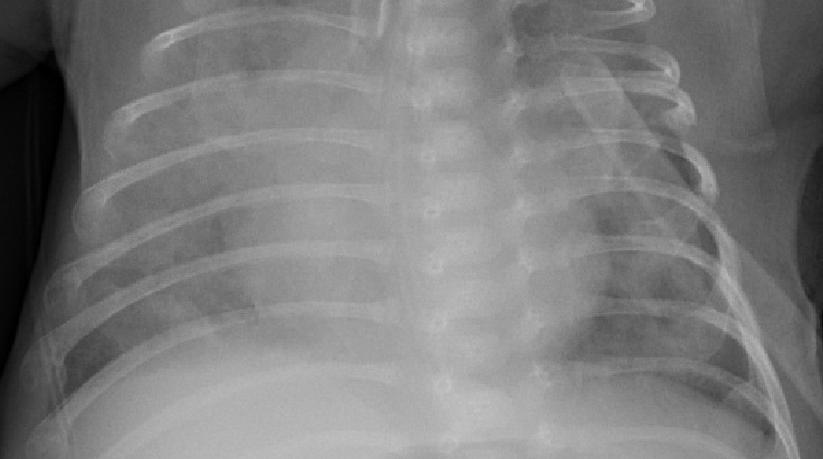
Diagnosis: PNEUMONIA